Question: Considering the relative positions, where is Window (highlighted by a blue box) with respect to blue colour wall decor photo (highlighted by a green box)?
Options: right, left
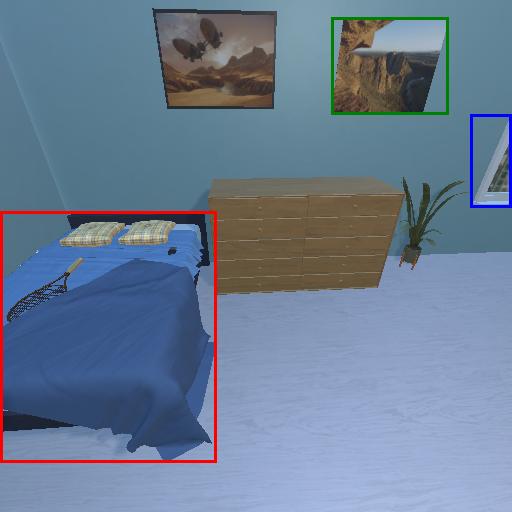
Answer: right